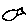
Label: fish